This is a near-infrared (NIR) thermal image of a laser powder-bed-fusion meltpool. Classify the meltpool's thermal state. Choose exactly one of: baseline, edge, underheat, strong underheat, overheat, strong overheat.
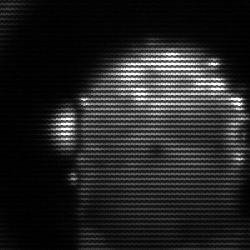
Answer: baseline